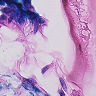
Metastatic tissue present: no